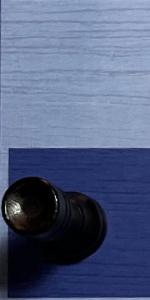
Label: Rook_Black